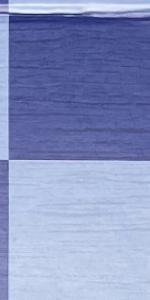
Label: Empty